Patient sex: M
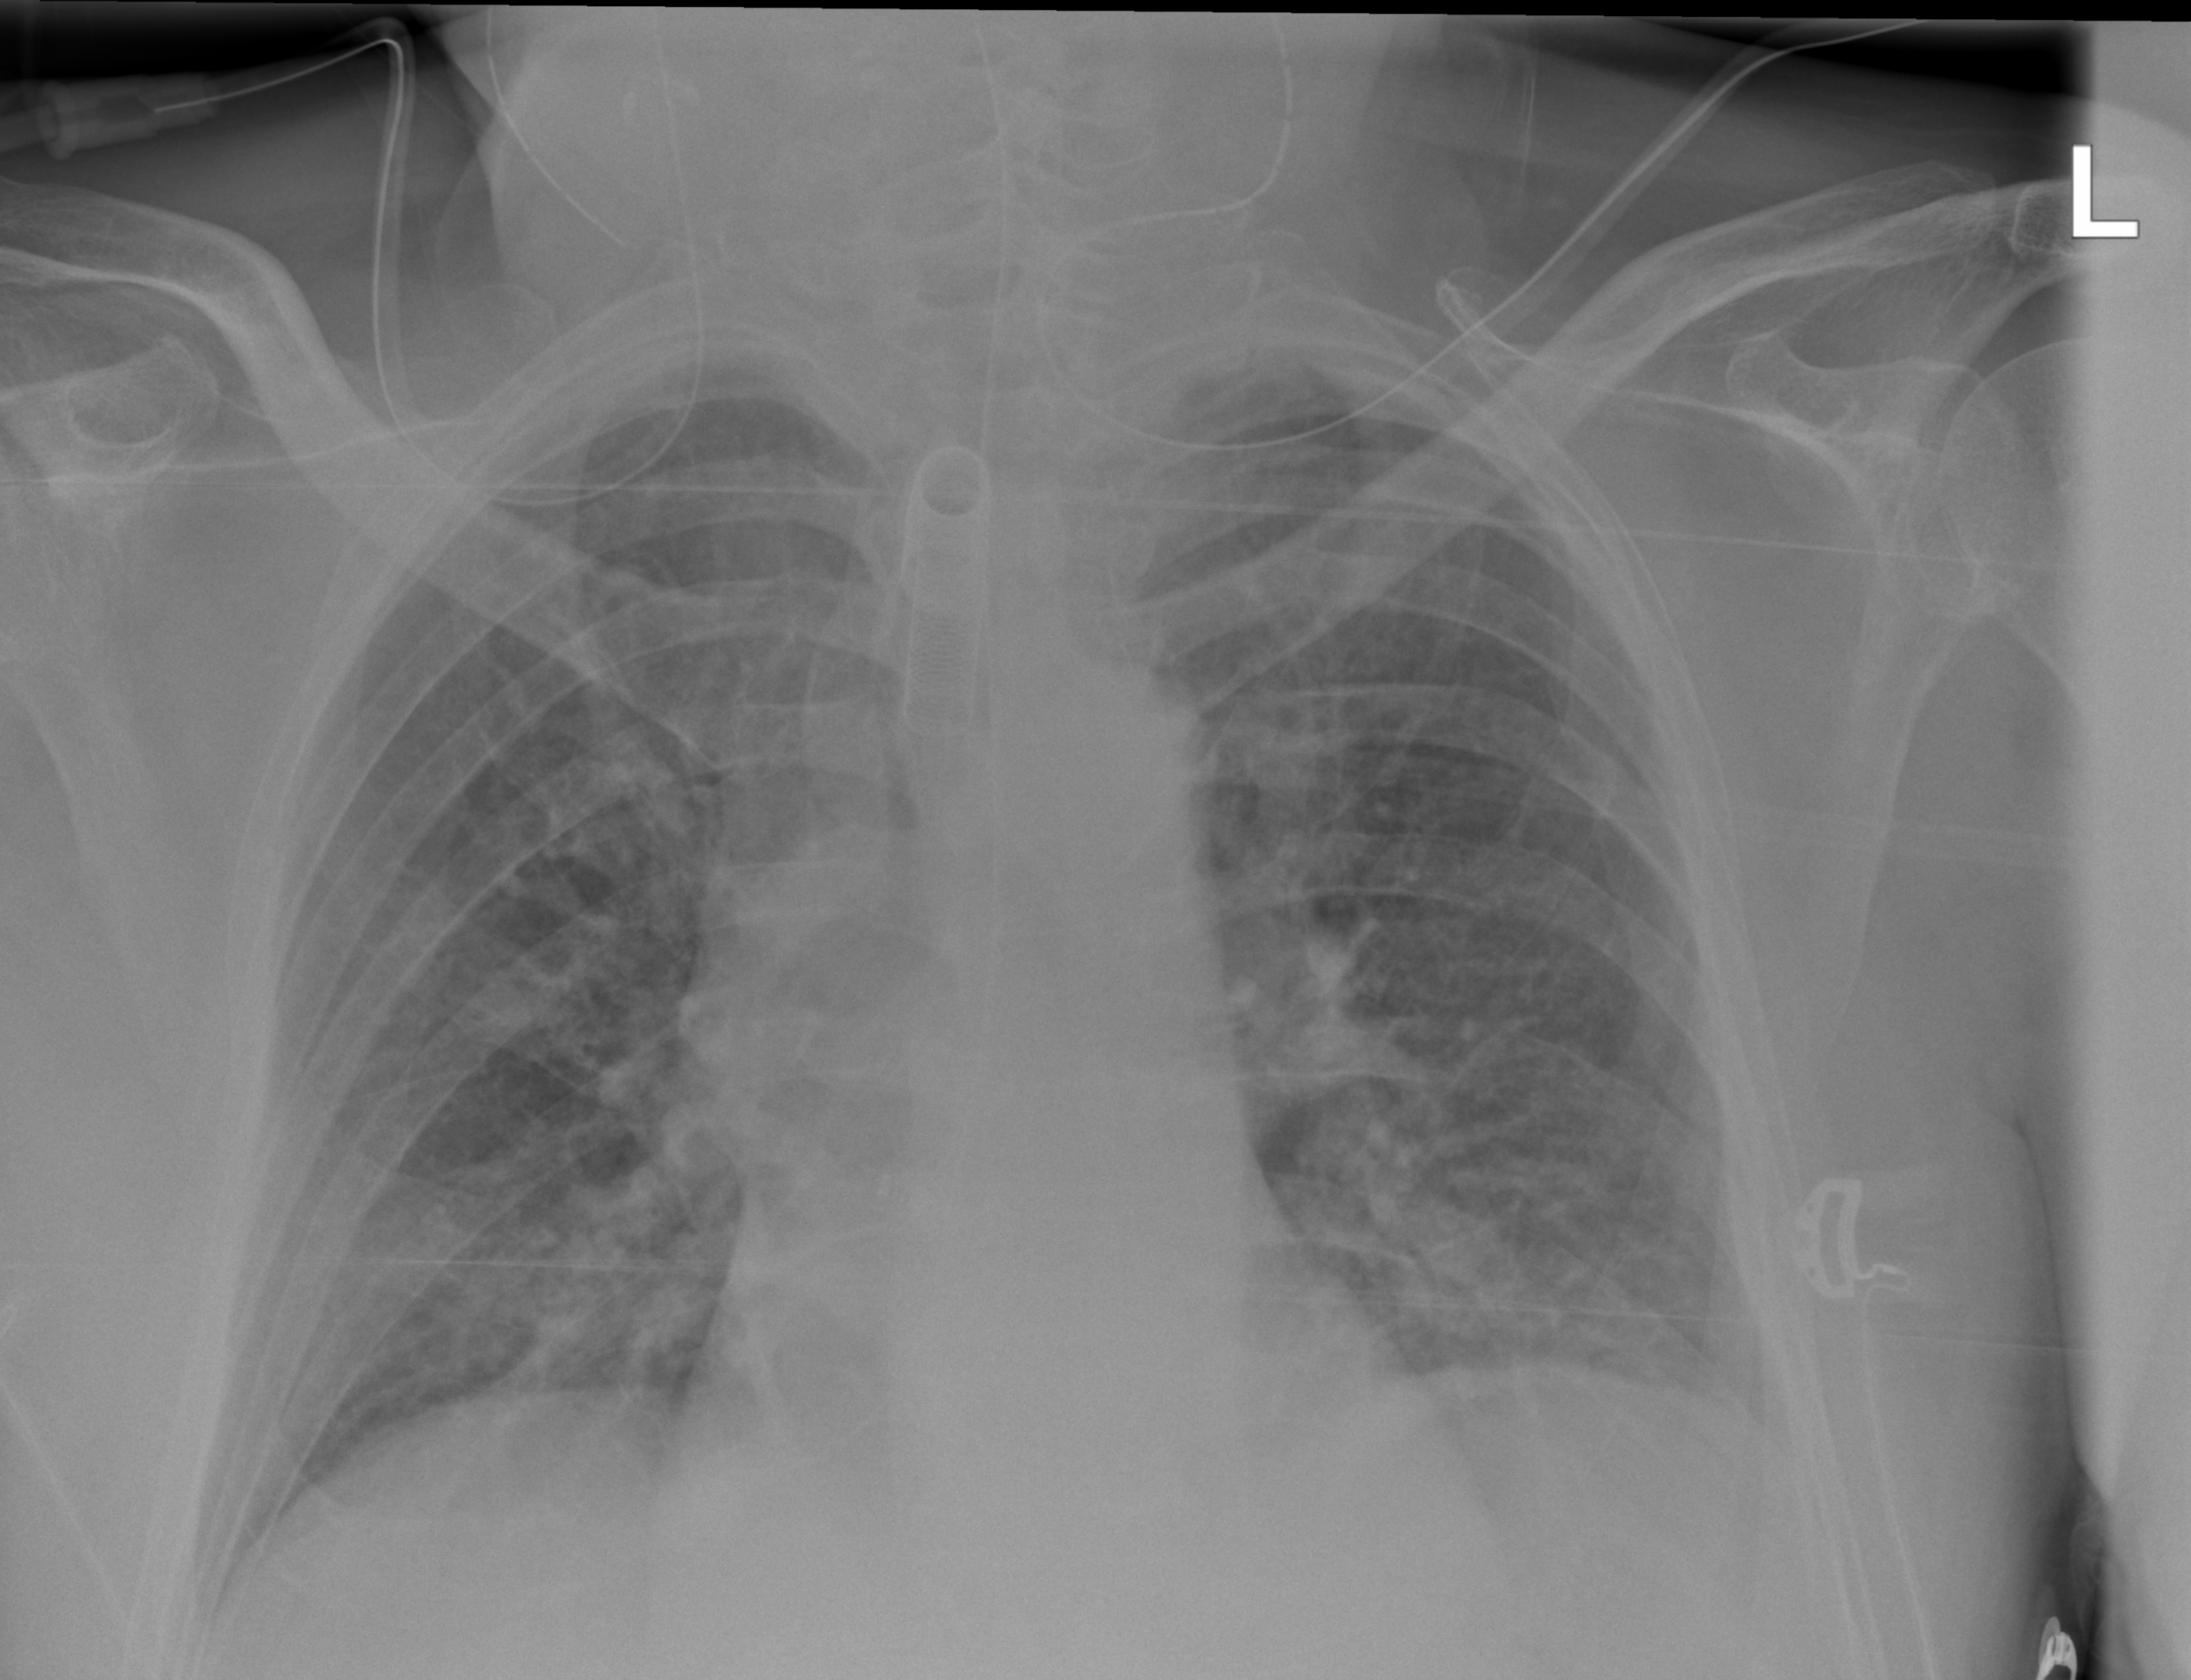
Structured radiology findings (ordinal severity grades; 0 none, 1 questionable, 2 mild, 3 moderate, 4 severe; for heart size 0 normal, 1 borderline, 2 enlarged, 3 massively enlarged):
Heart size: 0
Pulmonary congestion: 2
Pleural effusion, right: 2
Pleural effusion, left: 2
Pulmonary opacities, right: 0
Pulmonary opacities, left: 0
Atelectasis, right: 2
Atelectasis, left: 2